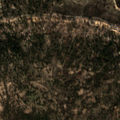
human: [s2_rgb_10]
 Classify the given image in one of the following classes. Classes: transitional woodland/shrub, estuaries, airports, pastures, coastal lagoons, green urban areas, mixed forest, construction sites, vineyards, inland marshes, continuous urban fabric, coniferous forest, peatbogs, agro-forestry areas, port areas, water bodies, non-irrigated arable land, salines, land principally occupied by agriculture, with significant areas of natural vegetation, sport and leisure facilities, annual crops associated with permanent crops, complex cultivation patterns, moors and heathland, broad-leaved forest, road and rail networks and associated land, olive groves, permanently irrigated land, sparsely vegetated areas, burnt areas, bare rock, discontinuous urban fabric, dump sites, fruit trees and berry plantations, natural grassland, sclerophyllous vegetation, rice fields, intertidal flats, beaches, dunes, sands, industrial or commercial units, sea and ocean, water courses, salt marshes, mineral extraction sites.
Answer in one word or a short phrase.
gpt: broad-leaved forest, mixed forest